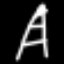
Label: The Eiffel Tower